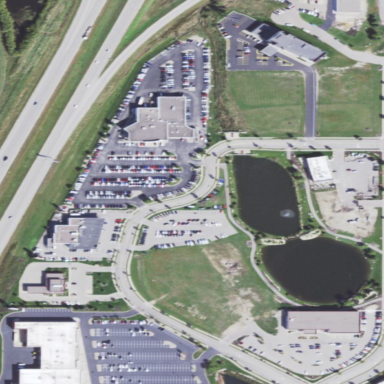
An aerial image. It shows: Retail area.